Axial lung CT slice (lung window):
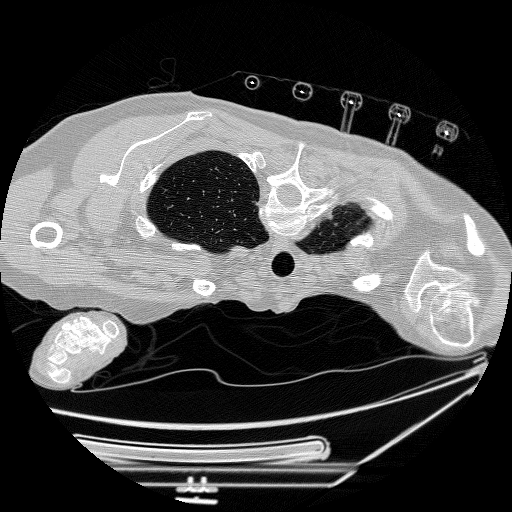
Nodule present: no